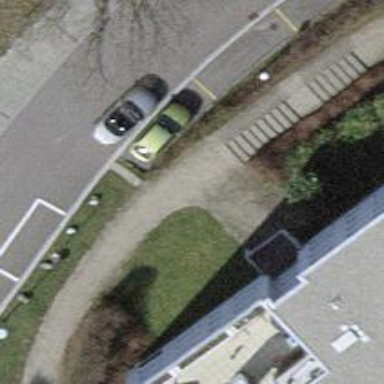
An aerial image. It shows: Footway made of paving stones.